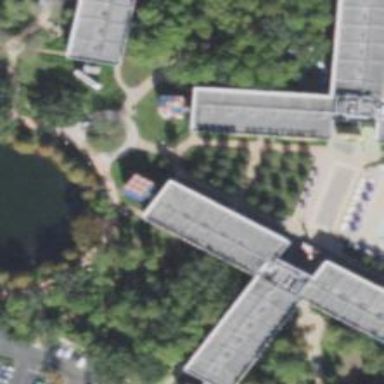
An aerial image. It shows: Hotel building.